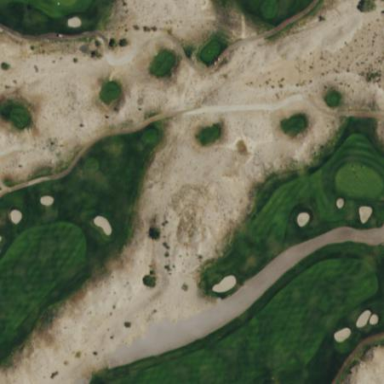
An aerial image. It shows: Area of rough grass used for golf.